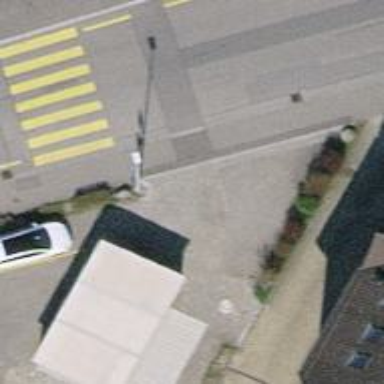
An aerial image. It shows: Service building located at minor distribution power substation.